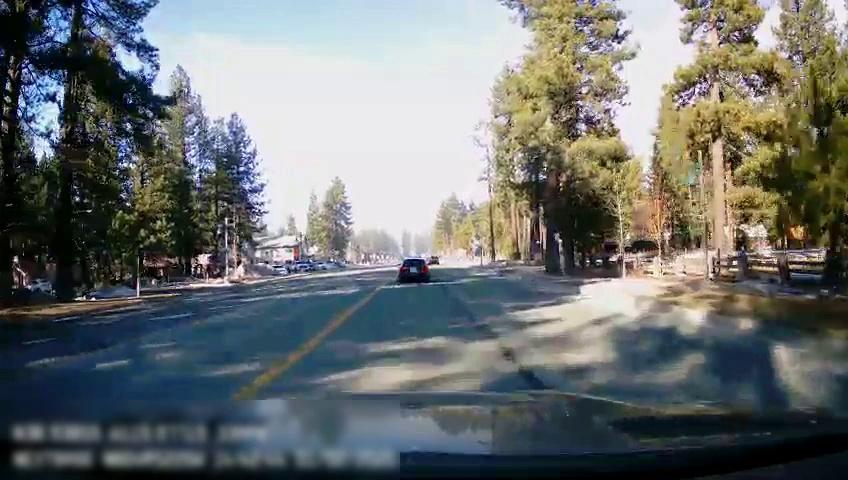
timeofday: Day
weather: Sunny
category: Drivable Space
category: Vehicles | SUV
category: Vehicles | SUV
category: Vehicles | Car
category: Lanes | Current Lane
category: Lanes | Current Lane